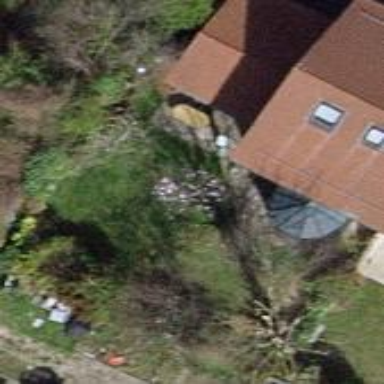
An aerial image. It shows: Garden surrounded by fence.